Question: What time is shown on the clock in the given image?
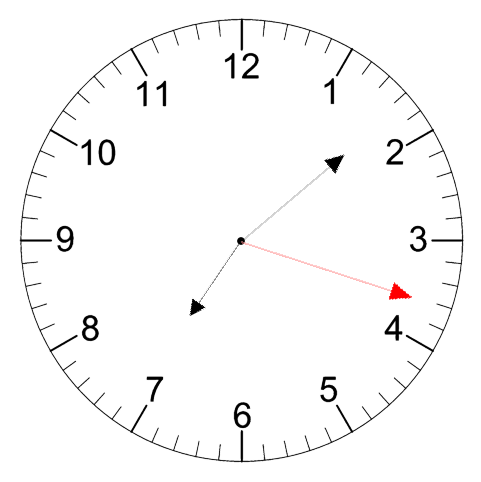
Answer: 07:08:18